Question: Good day folk. I am new to Android. I have some issues with 'RecyclerView'. I want to make appearance vertical for my data images and their texts, but it appears horizontal. I have already tried to write as in 'RecyclerView' widget, it's 'FrameLayout', in 'CardView'. Even I put as vertical. But neither this nor that of them helped.
Here the horizontal result of 'RecyclerView':

fragment_blank.xml file:
'''
<FrameLayout xmlns:android="http://schemas.android.com/apk/res/android"
xmlns:tools="http://schemas.android.com/tools"
android:layout_width="match_parent"
android:layout_height="match_parent"
tools:context="com.example.ganz.afex_with_default_navigation.fragments.BlankFragment">
<!-- TODO: Update blank fragment layout -->
<android.support.v7.widget.RecyclerView
android:id="@+id/recyclerview_id"
android:layout_width="match_parent"
android:layout_height="match_parent">
</android.support.v7.widget.RecyclerView>
</FrameLayout>
'''
'''
<?xml version="1.0" encoding="utf-8"?>
<android.support.v7.widget.CardView
android:id="@+id/cardview_id"
xmlns:android="http://schemas.android.com/apk/res/android"
android:layout_width="match_parent"
android:layout_height="wrap_content"
xmlns:cardview="http://schemas.android.com/apk/res-auto"
cardview:cardCornerRadius="4dp"
android:clickable="true"
android:foreground="?android:attr/selectableItemBackground">
<LinearLayout
android:orientation="vertical"
android:layout_width="match_parent"
android:layout_height="wrap_content">
<ImageView
android:id="@+id/tovar_img_id"
android:layout_width="match_parent"
android:layout_height="225px"
android:background="#2d2d2d"/>
<TextView
android:id="@+id/tovar_title_id"
android:textColor="@color/redable"
android:textSize="20sp"
android:paddingLeft="50dp"
android:layout_width="match_parent"
android:layout_height="match_parent"
android:text="Tovar"/>
<!-- </ImageView>-->
</LinearLayout>
</android.support.v7.widget.CardView>
'''
RecyclerView initialization:
'''
package com.example.ganz.afex_with_default_navigation.fragments;
import android.os.Bundle;
import android.support.v4.app.Fragment;
import android.support.v7.widget.GridLayoutManager;
import android.support.v7.widget.RecyclerView;
import android.view.LayoutInflater;
import android.view.View;
import android.view.ViewGroup;
import com.example.ganz.afex_with_default_navigation.R;
import com.example.ganz.afex_with_default_navigation.adapters.Recyclerview_Adapter;
import com.example.ganz.afex_with_default_navigation.models.Tovar_tavsiya;
import java.util.ArrayList;
import java.util.List;
/**
* A simple {@link Fragment} subclass.
*/
public class BlankFragment extends Fragment {
public BlankFragment() {
// Required empty public constructor
}
@Override
public View onCreateView(LayoutInflater inflater, ViewGroup container,
Bundle savedInstanceState) {
View v = inflater.inflate(R.layout.fragment_blank, container, false);
//Tovar list BEGIN
List<Tovar_tavsiya> lstTovar;
lstTovar = new ArrayList<>();
lstTovar.add(new Tovar_tavsiya("Modadagi kiyimlar", "Tovar kategoriyasi", "Description", R.drawable.tile_bg_1));
lstTovar.add(new Tovar_tavsiya("Chet eldan uskunalar", "Tovar kategoriyasi", "Description", R.drawable.tile_bg_2));
lstTovar.add(new Tovar_tavsiya("Tekstil mahsulotlari", "Tovar kategoriyasi", "Description", R.drawable.tile_bg_3));
RecyclerView myrv = (RecyclerView) v.findViewById(R.id.recyclerview_id);
Recyclerview_Adapter myrv_Adapter = new Recyclerview_Adapter(getContext(), lstTovar);
myrv.setLayoutManager(new GridLayoutManager(getContext(), 3));
myrv.setAdapter(myrv_Adapter);
return v;
}
}
'''
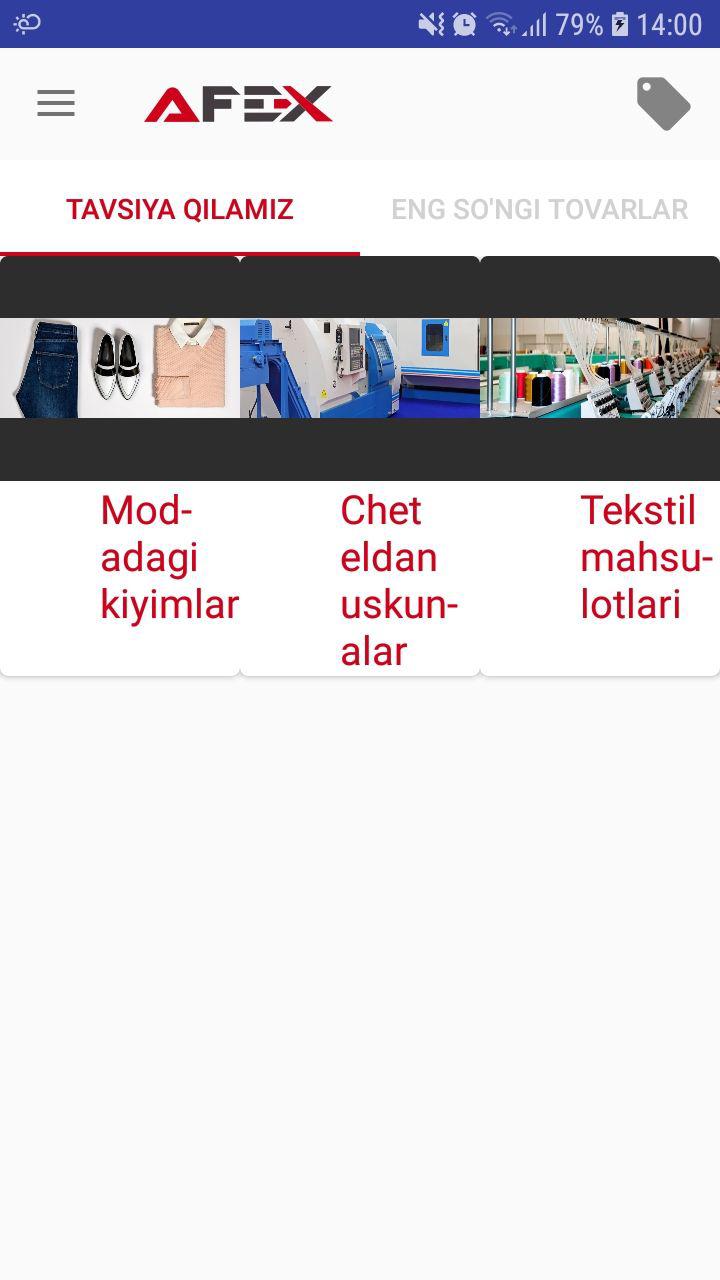
Answer: Use this
'''
myrv.setLayoutManager(new LinearLayoutManager(getContext()));
'''
instead of
'''
myrv.setLayoutManager(new GridLayoutManager(getContext(), 3));
'''